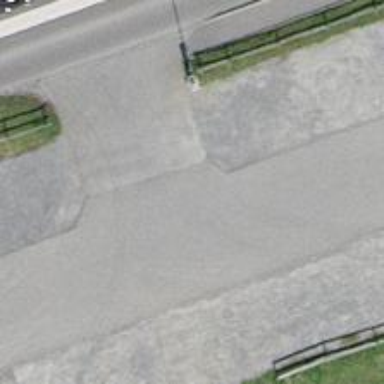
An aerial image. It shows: Road serving as parking aisle.